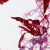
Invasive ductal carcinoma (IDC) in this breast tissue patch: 0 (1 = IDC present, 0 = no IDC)